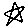
Label: star